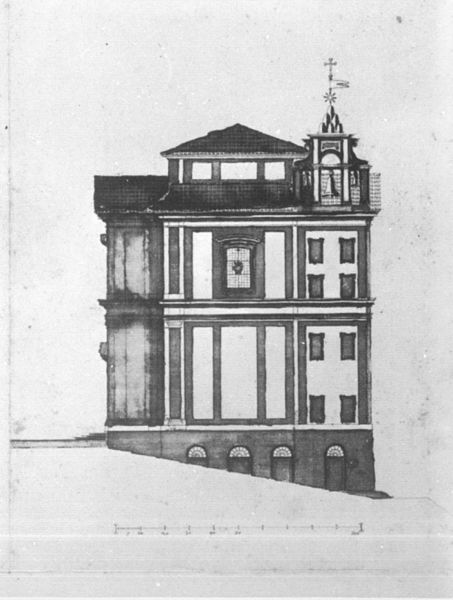
Titel: San Tommaso da Villanova
Künstler: Giovanni Lorenzo Bernini
Standort: Rom, Castel Gandolfo (EU - I - Latium)
Schlagwörter: fenster, tür, zeichnung, dach, gebäude, haus, ornament, architektur, bild, hügel, turm, bogen, fassade, fahne, hang, treppe, seitenansicht, kreuz, türmchen, stockwerk, schnitt, glocke, etagen, plan, schief, bau, geschoss, etage, maßstab, wetterhahn